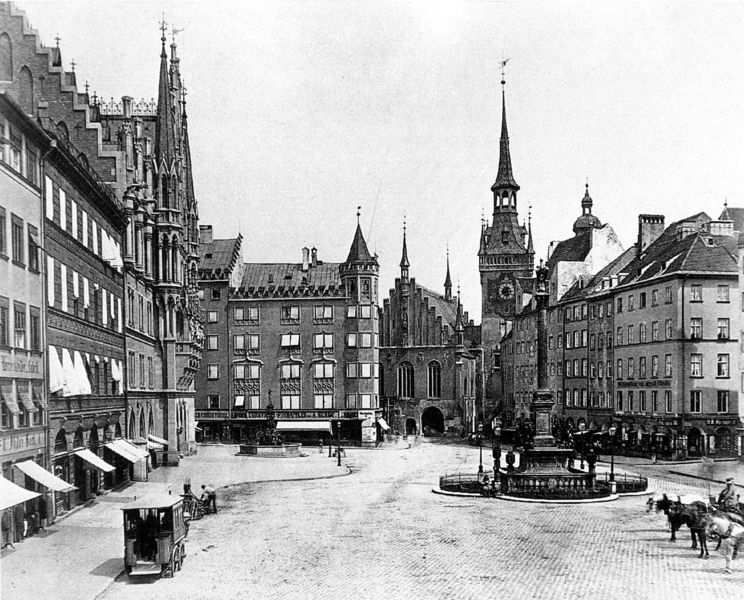
Titel: Marienplatzes in München mit regotisiertem Haus Beck und Altem Rathaus (nach 1864)
Standort: München
Institution: Architekturmuseum der Technischen Universität
Schlagwörter: himmel, weiß, wolken, kirchturm, menschen, stadt, fenster, grau, schwarz, straße, säule, dach, gebäude, haus, weg, wolke, mensch, stein, steine, häuser, kirche, brunnen, karren, pferd, pferde, turm, fassade, fassaden, geschäft, pflaster, dächer, mauer, kutsche, kutschen, laden, läden, markt, platz, auto, karre, wagen, uhr, tor, foto, fotografie, glockenturm, kreuz, türme, münchen, denkmal, wägen, rathaus, stadttor, anwesen, mauern, marktplatz, brunne, marienplatz, turmuhr, markise, altes rathaus, innenstadt, fischbrunnen, fotografoe, mariensäule, markisen, marktkreuz